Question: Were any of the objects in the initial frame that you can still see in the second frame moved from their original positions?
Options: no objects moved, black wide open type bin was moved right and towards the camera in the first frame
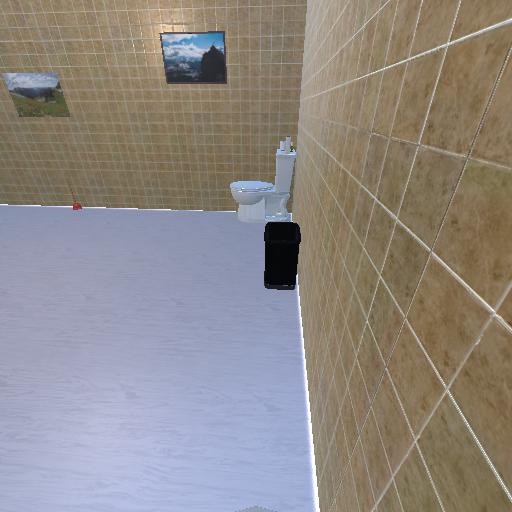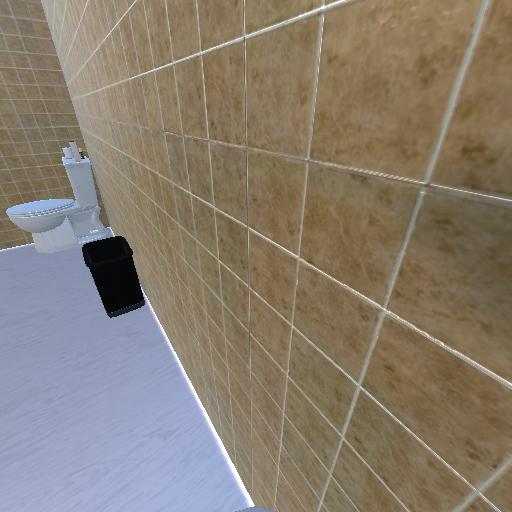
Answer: no objects moved